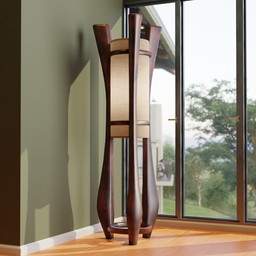
Label: lighting